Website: lowes
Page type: billing-address
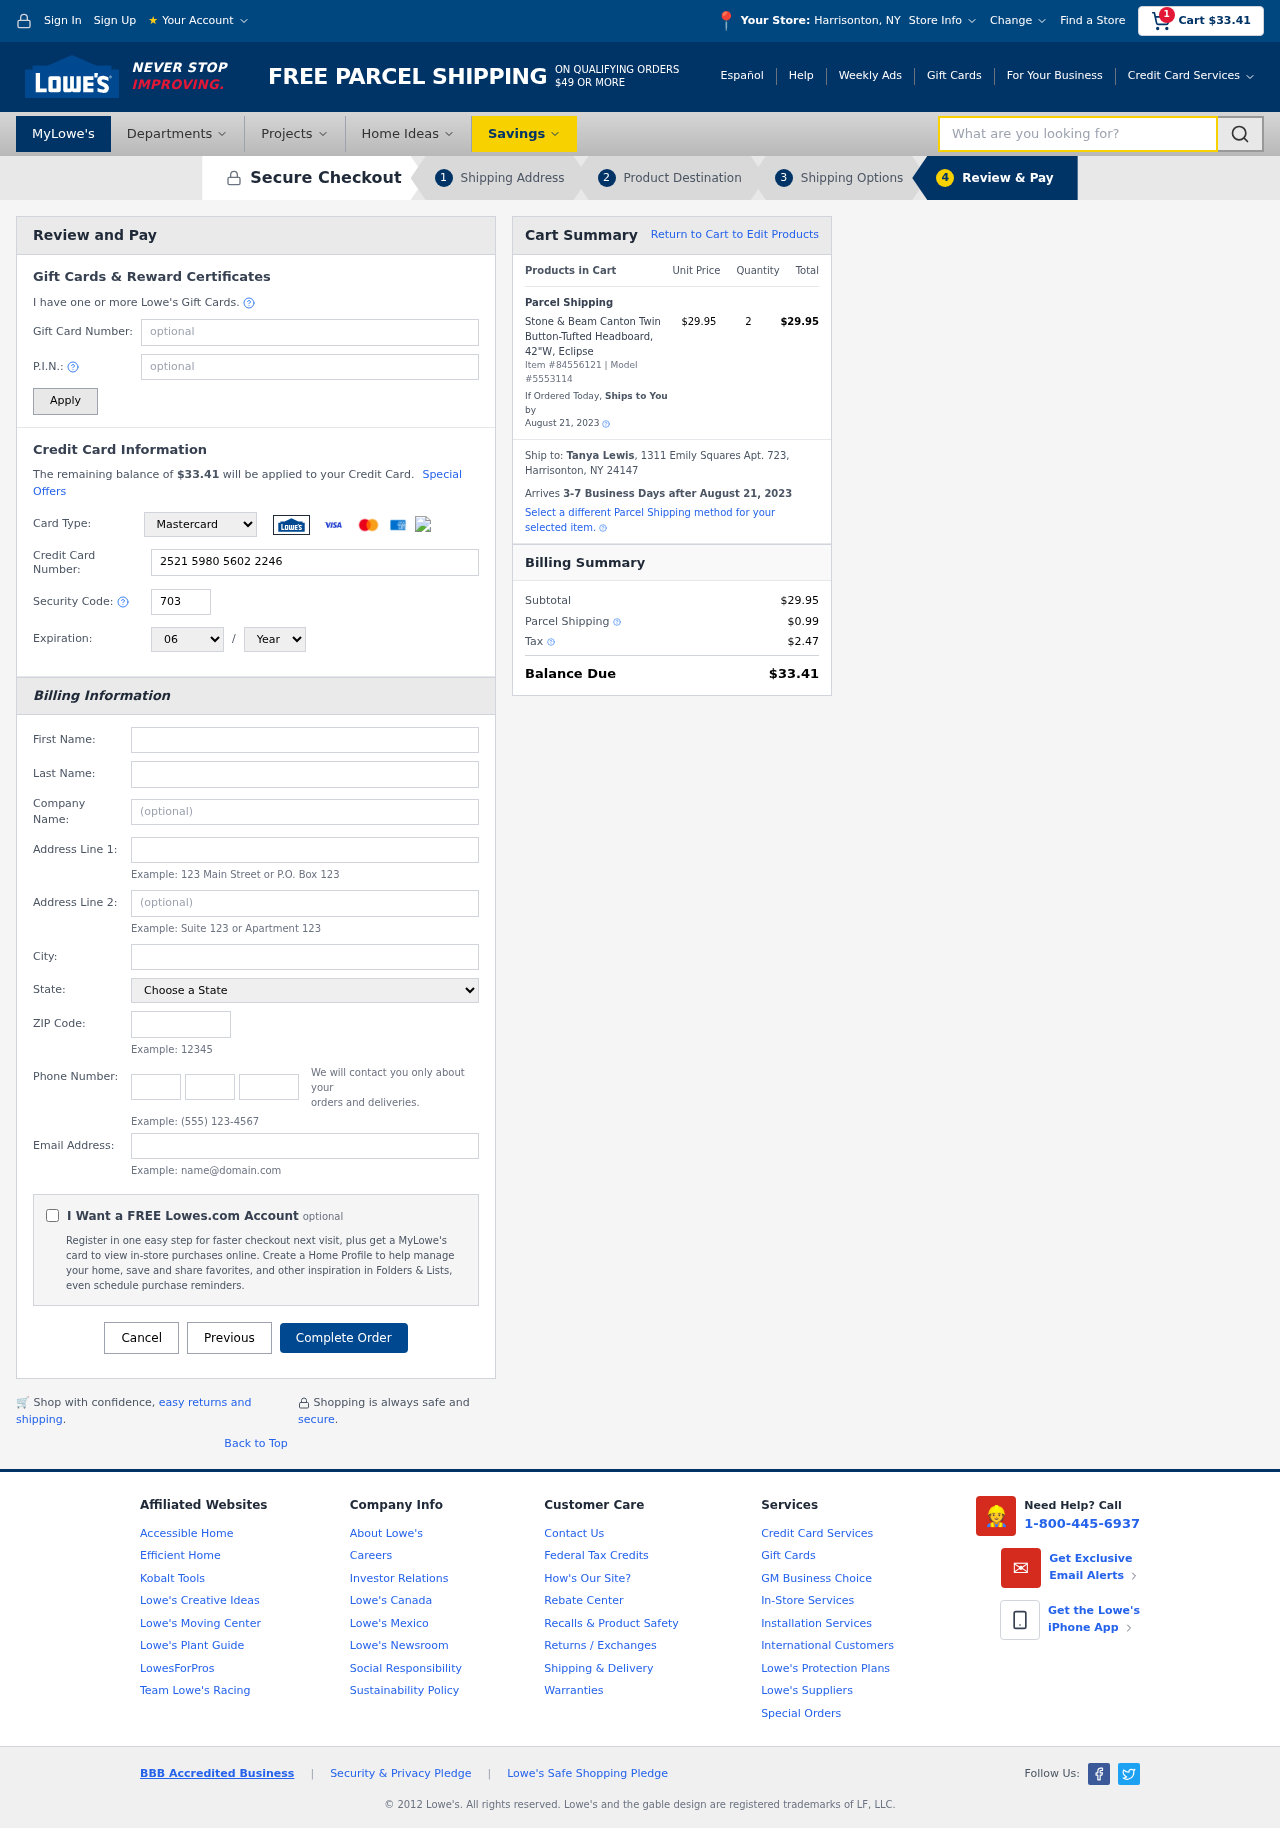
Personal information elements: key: PII_CARD_CVV
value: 703
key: PII_CARD_EXPIRY_MONTH
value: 06
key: PII_CARD_EXPIRY_YEAR
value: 27
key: PII_CARD_NUMBER
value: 2521 5980 5602 2246
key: PII_CARD_TYPE
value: Mastercard
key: PII_CITY
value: Harrisonton
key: PII_CITY_STATE
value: Harrisonton, NY
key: PII_EMAIL
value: tanya.lewis@gmail.com
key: PII_FIRSTNAME
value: Tanya
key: PII_FULLNAME
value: Tanya Lewis
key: PII_LASTNAME
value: Lewis
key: PII_PHONE_AREA
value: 492
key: PII_PHONE_PREFIX
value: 634
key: PII_PHONE_SUFFIX
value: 3714
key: PII_POSTCODE
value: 24147
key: PII_STATE
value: New York
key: PII_STREET
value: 1311 Emily Squares Apt. 723
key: PII_STREET2
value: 9547 White Burgs
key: PII_CITY_STATE_ZIP
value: Harrisonton, NY 24147
Product elements: key: PRODUCT1_NAME
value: Stone & Beam Canton Twin Button-Tufted Headboard, 42"W, Eclipse
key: PRODUCT1_PRICE
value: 29.95
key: PRODUCT1_QUANTITY
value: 2
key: PRODUCT_ITEM_NUMBER
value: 84556121
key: PRODUCT_MODEL_NUMBER
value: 5553114
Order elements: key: ORDER_SUBTOTAL
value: $33.41
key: ORDER_TOTAL
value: $33.41
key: ORDER_SHIPPING_DATE
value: August 21, 2023
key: ORDER_SUBTOTAL
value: $29.95
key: ORDER_DELIVERY_DATE
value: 3-7 Business Days after August 21, 2023
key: ORDER_SHIPPING_DATE2
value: August 21, 2023
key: ORDER_SUBTOTAL2
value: $29.95
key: ORDER_SHIPPING_COST
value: $0.99
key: ORDER_TAX
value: $2.47
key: ORDER_TOTAL2
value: $33.41
Search elements: key: HEADER_SEARCH
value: What are you looking for?